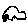
Label: car